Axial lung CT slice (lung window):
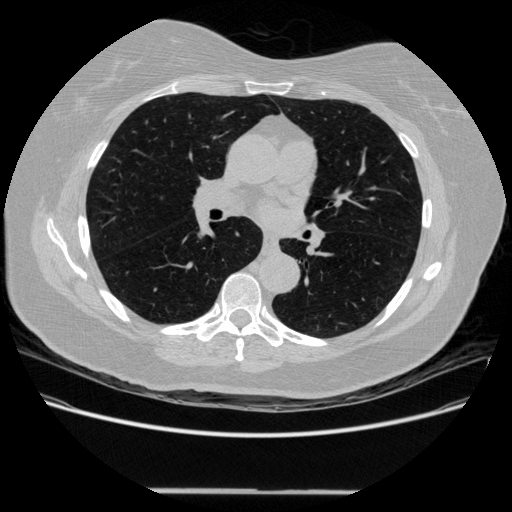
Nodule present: no